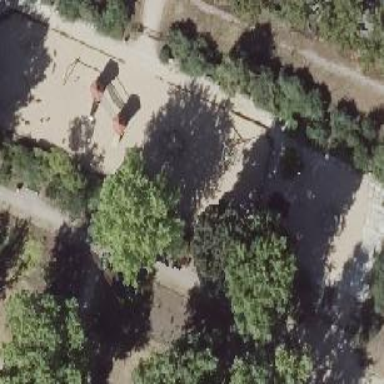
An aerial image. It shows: Playground area for leisure land.